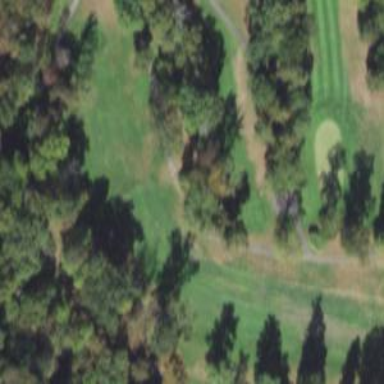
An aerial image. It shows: Path for both road and golf.